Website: macys
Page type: newsletter-management
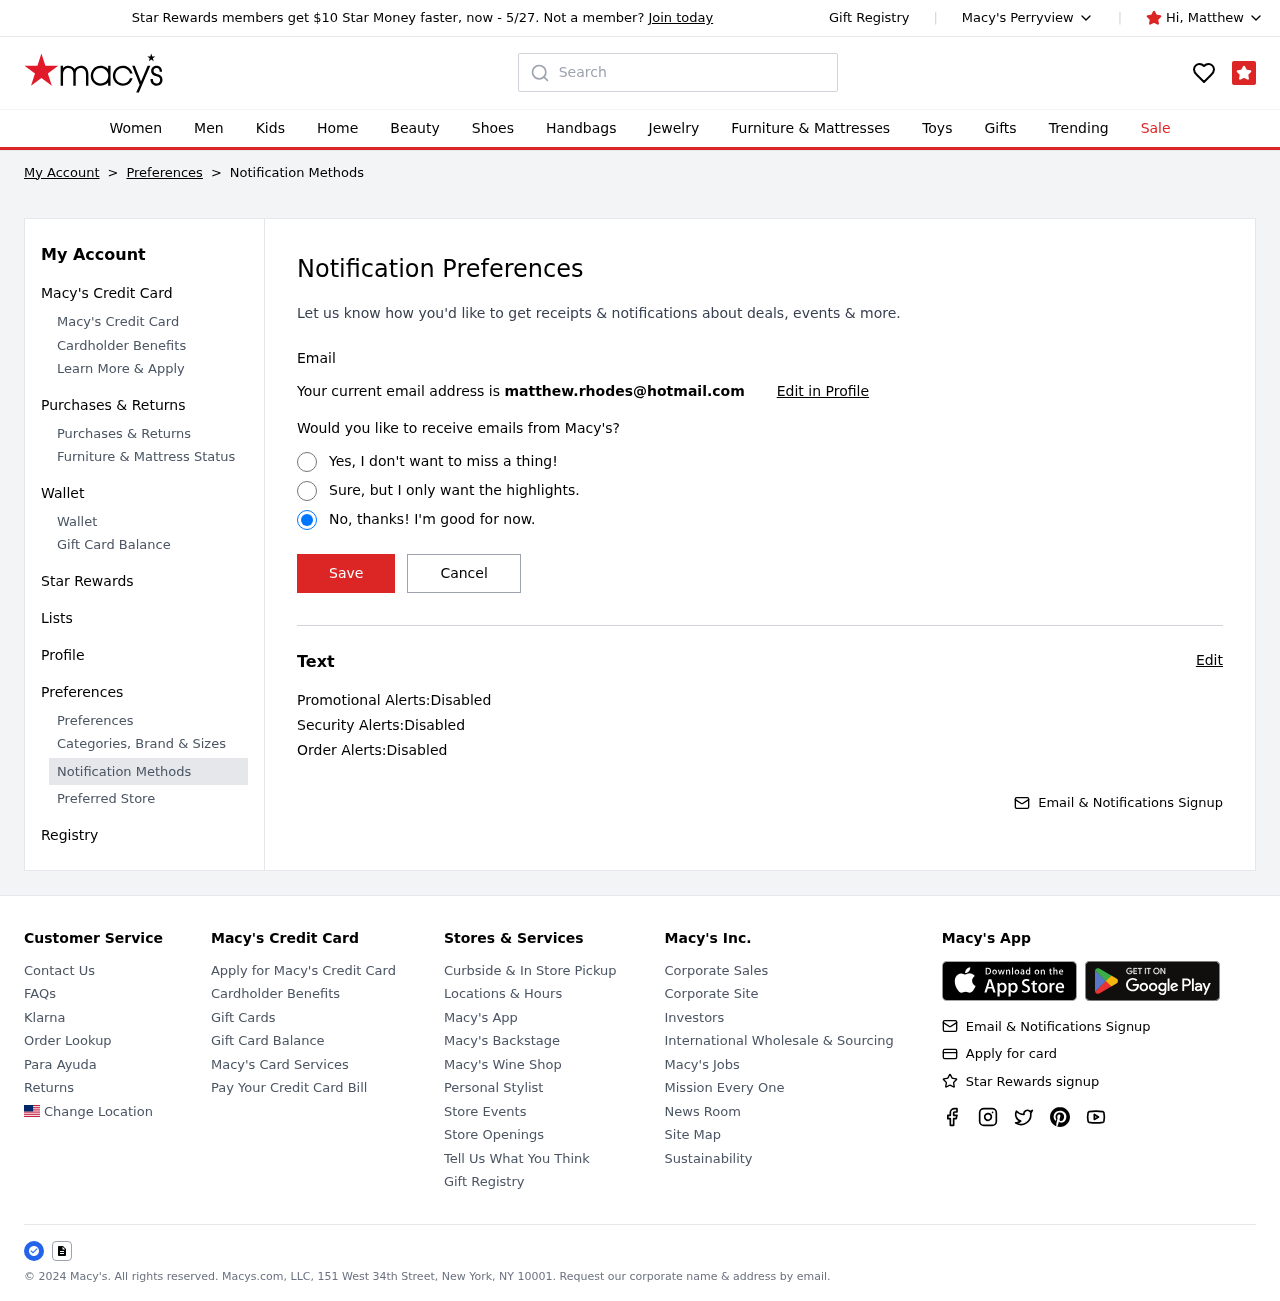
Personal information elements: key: PII_CITY
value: Perryview
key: PII_EMAIL
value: matthew.rhodes@hotmail.com
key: PII_FIRSTNAME
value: Matthew
Search elements: key: HEADER_SEARCH
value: Search